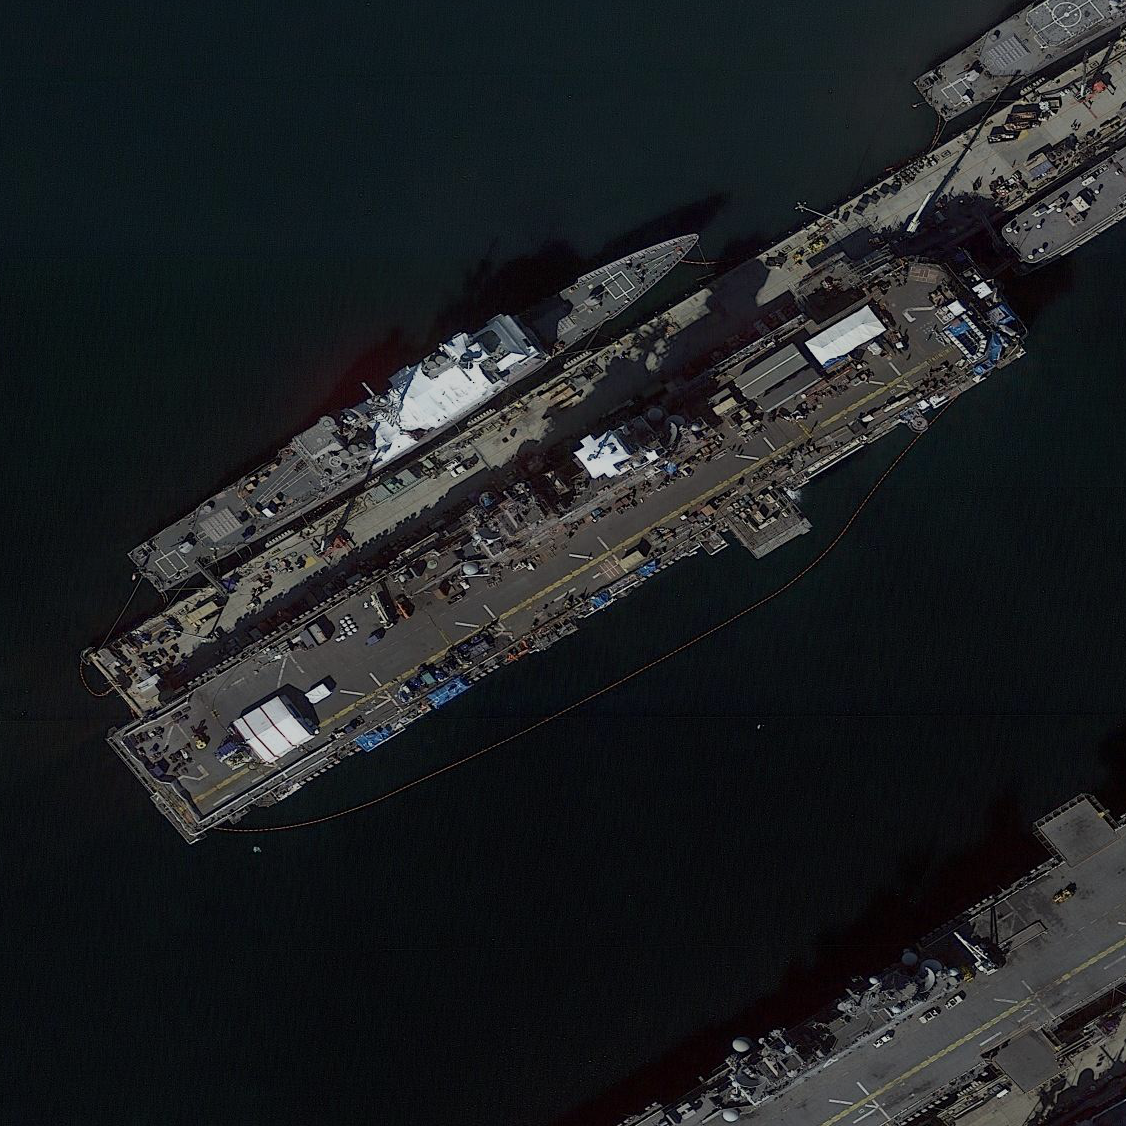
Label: assault